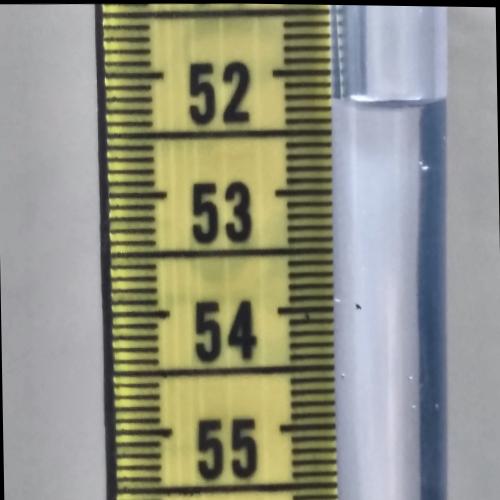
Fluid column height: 52.2 cm